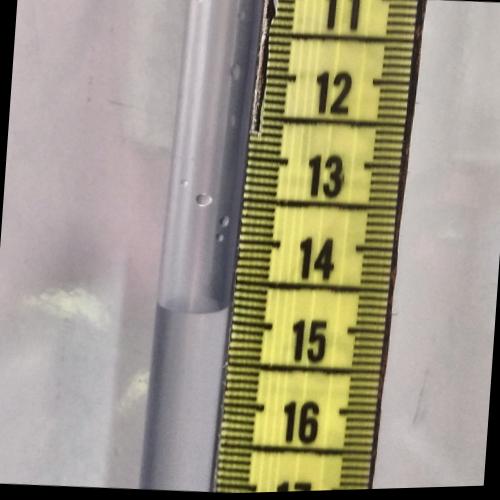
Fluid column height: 14.9 cm